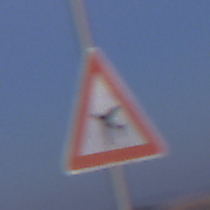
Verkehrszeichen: FlugbetriebRechts
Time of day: SunriseSunset
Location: Outdoor (Nature)
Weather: Clear
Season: NotSpecified
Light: Natural